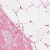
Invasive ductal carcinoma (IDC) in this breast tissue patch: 0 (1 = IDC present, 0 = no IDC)